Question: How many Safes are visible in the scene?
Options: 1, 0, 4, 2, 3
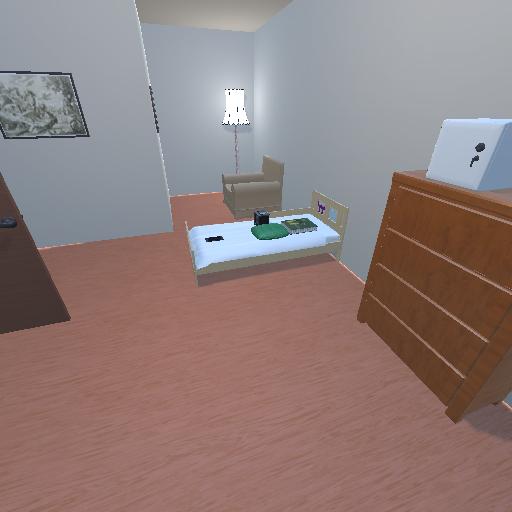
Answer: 1